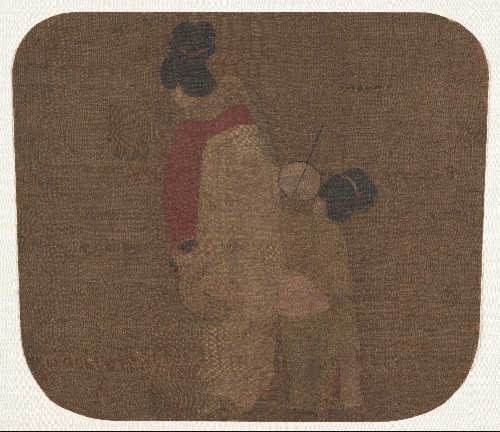
Artist: Unidentified artist|Zhou Fang
Artist bio: |Chinese, active ca. 780– ca.810
Object type: Album leaf
Classification: Paintings
Medium: Album leaf; ink and color on silk
Culture: China
Period: Ming dynasty (?) (1368–1644)
Dimensions: 7 1/2 x 8 1/2 in. (19.1 x 21.6 cm)
Department: Asian Art
Credit line: From the Collection of A. W. Bahr, Purchase, Fletcher Fund, 1947
Accession year: 1947
Repository: Metropolitan Museum of Art, New York, NY
Tags: Girls|Women